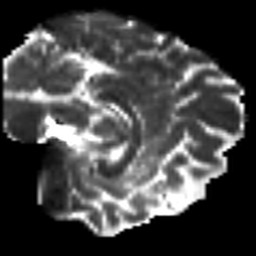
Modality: T2w
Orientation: sagittal
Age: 37
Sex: female
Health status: healthy
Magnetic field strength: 3 T
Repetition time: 8.4 s
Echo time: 0.0926 s